Brain MRI, t2w sequence, axial 2D slice.
Patient: age 43, sex M, weight 95 kg, height 1.95 m
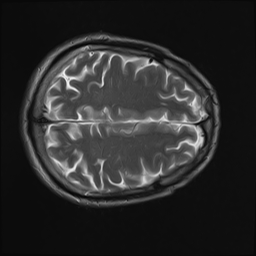